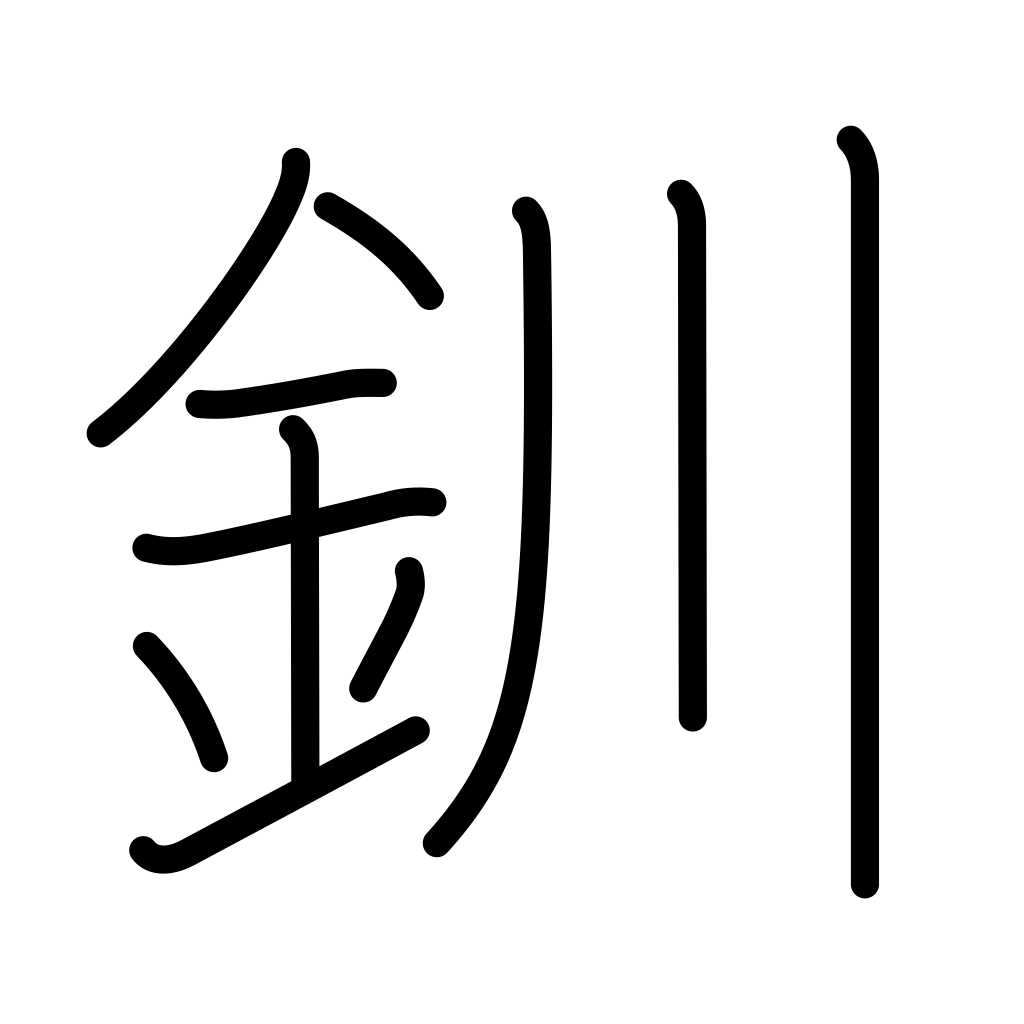
Meaning: bracelet